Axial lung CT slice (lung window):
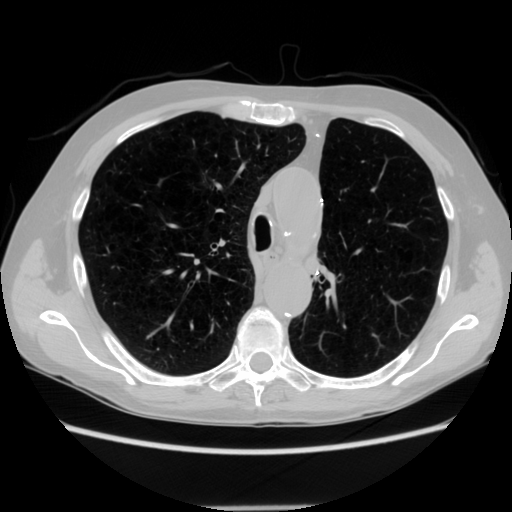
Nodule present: no